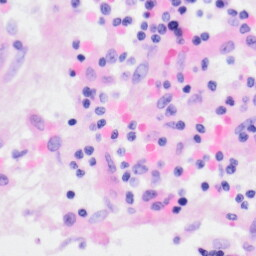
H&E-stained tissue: Kidney